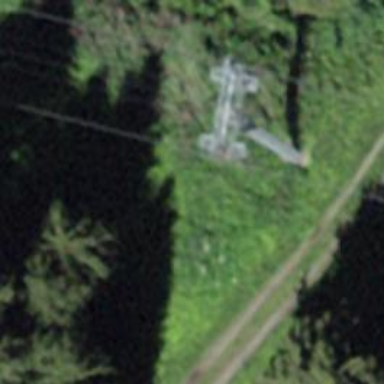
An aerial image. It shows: Pylon for aerialway.